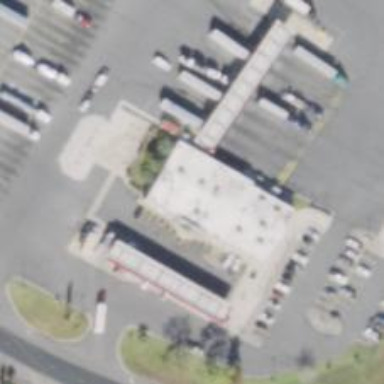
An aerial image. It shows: Convenience shop.